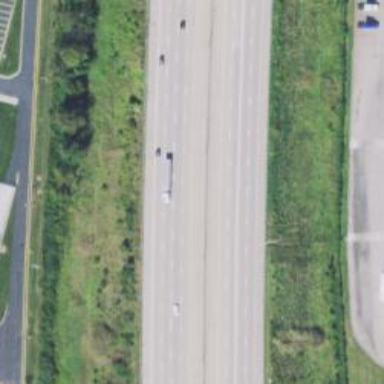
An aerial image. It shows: Motorway with embankment.